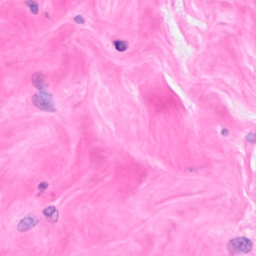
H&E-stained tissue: Breast